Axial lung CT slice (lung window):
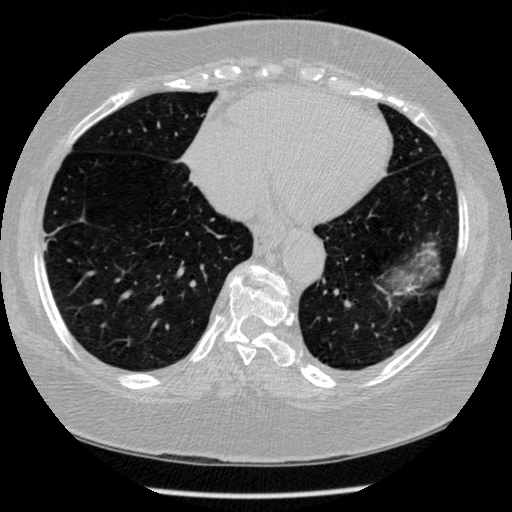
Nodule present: no